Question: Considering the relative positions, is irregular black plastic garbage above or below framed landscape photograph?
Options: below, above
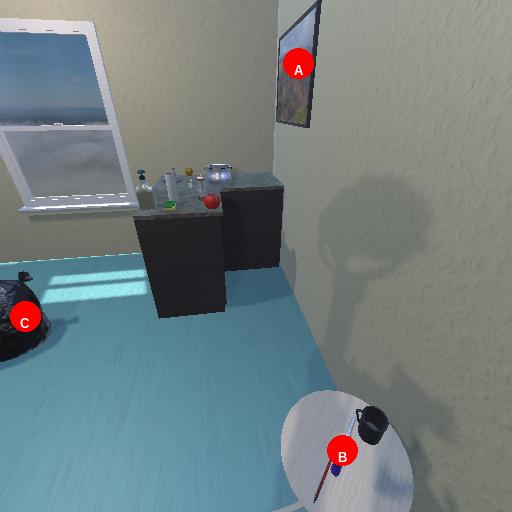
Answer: below